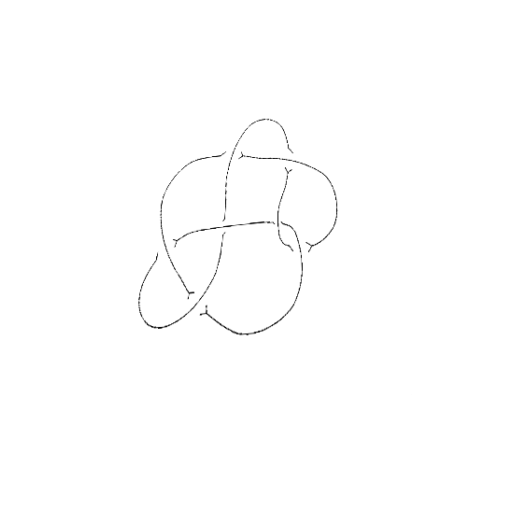
Crossing number: 7